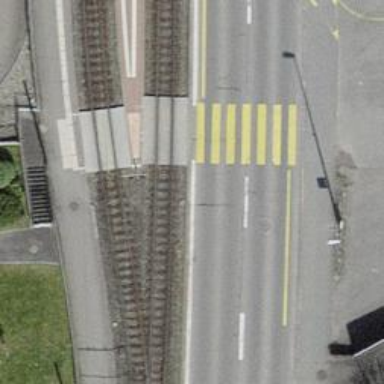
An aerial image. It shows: Railway crossing.